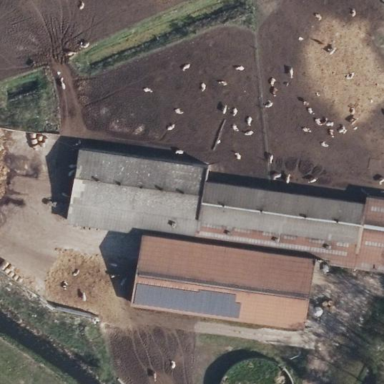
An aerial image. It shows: Farmyard area.